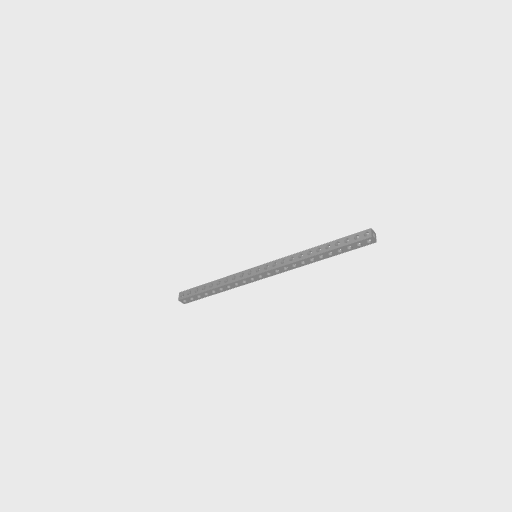
Part: SquareBeam23H